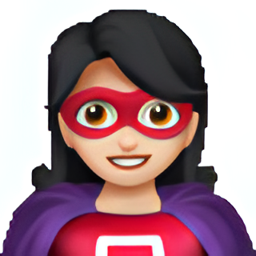
Name: superhero
Emoji: 🦸🏻
Group: People & Body
Sub-group: person-fantasy